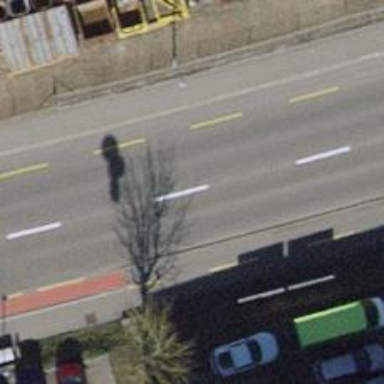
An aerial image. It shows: Tertiary road with asphalt surface. It features cycle track on both sides.